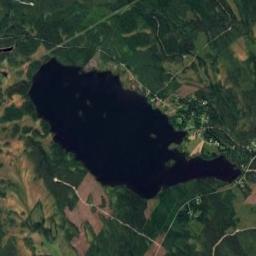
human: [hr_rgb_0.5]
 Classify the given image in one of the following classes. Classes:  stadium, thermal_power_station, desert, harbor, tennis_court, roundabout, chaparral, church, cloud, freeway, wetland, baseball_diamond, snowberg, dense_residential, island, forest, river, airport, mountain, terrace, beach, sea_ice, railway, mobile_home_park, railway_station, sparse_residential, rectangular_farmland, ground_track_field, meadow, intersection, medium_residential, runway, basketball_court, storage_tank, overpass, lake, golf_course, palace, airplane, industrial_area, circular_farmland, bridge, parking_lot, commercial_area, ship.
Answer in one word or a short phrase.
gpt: lake